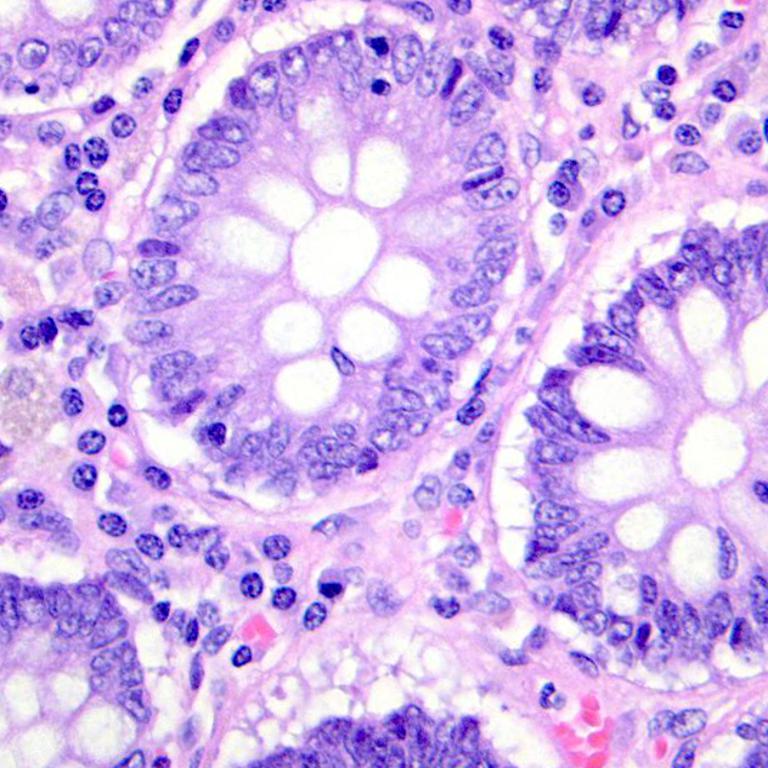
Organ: colon
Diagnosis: benign